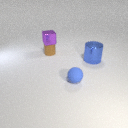
large blue metal cylinder to the right of small brown rubber cylinder